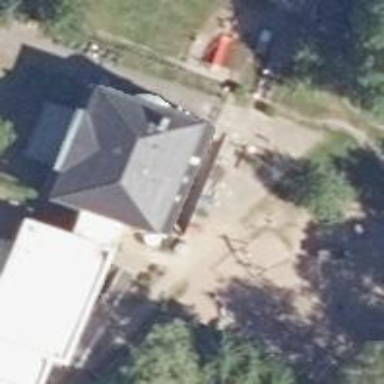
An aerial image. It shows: Kindergarten building with round gabled roof.